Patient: sex M, age 38
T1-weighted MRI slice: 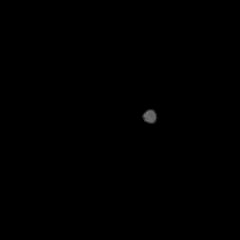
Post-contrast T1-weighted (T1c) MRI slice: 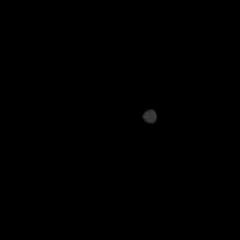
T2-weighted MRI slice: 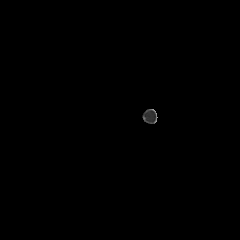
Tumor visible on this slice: no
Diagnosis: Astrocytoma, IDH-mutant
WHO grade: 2